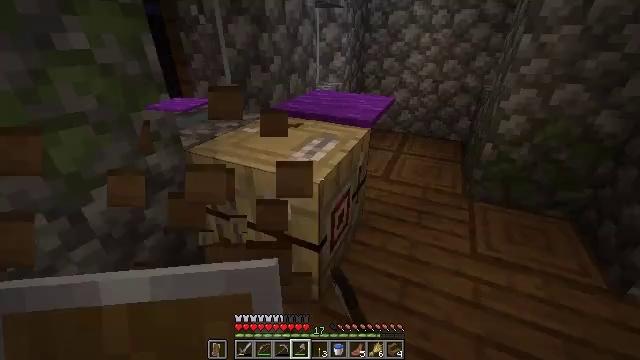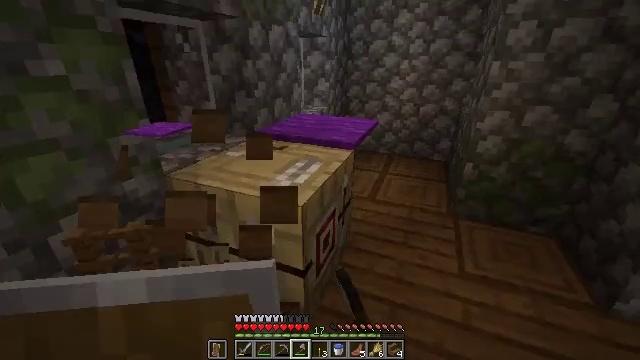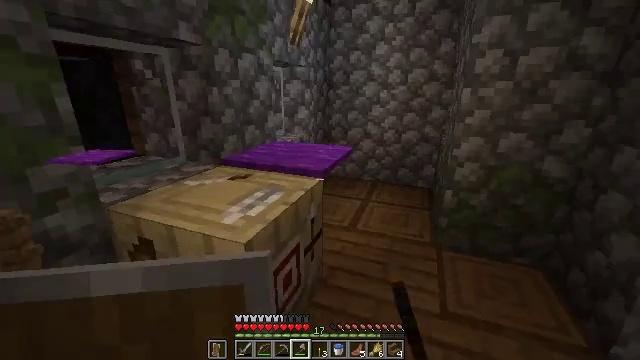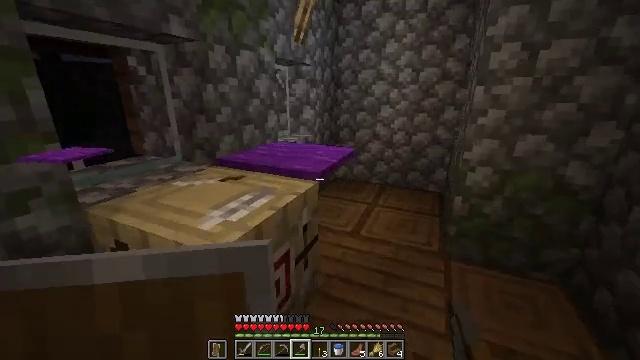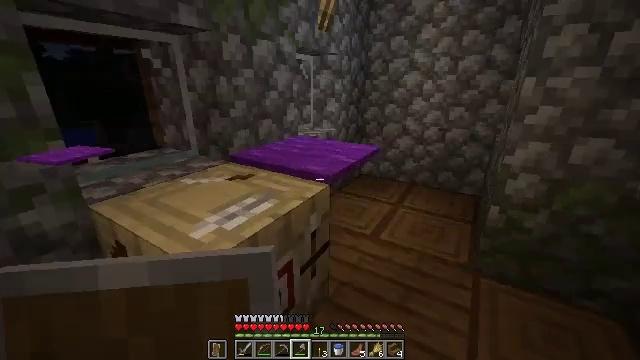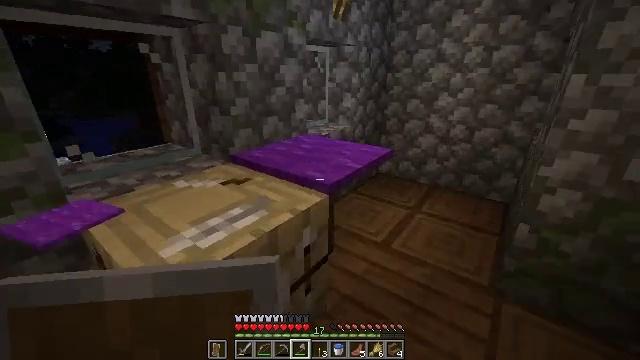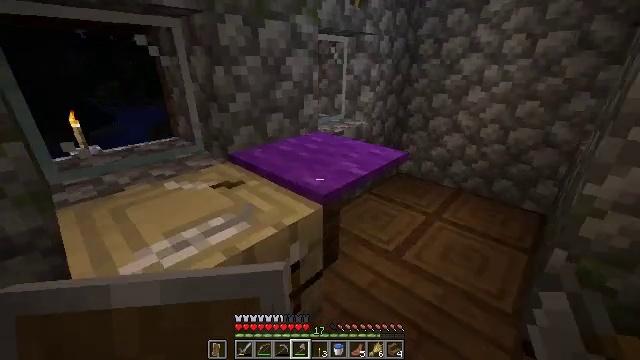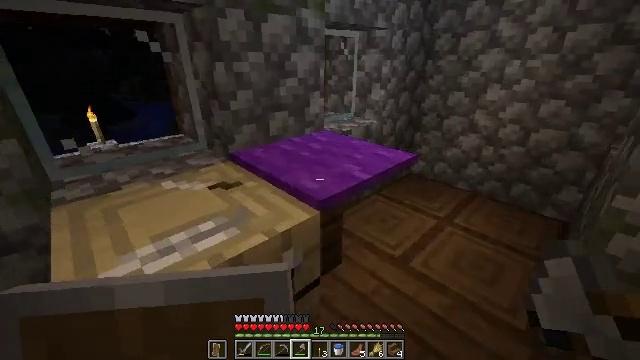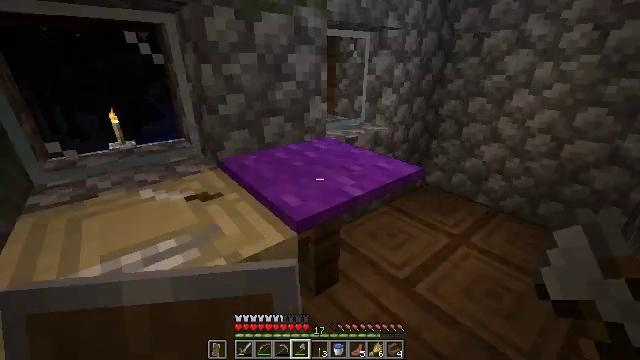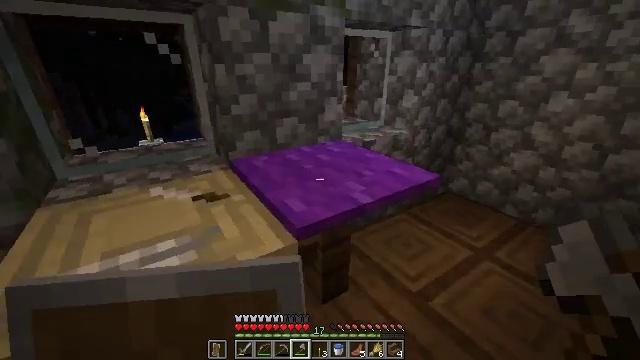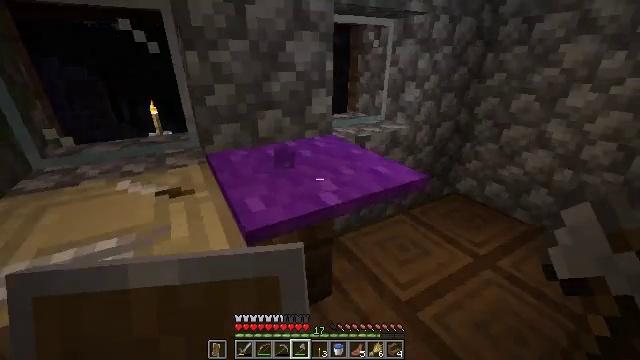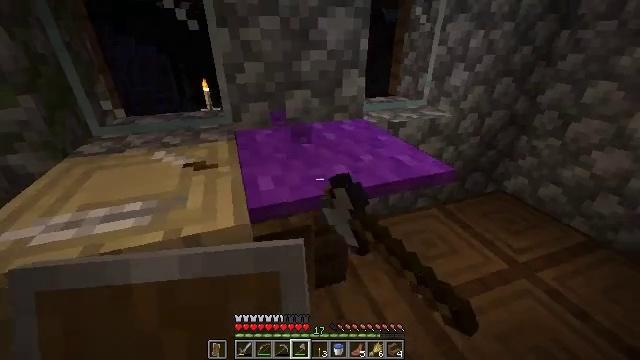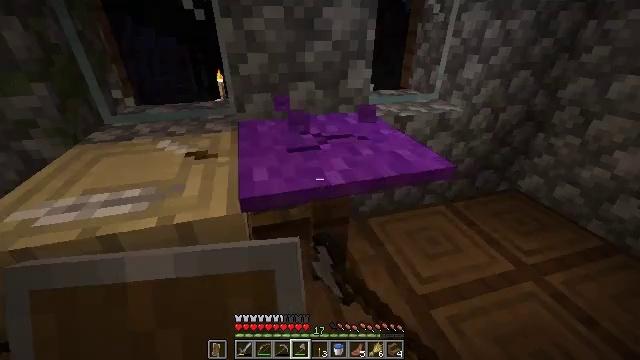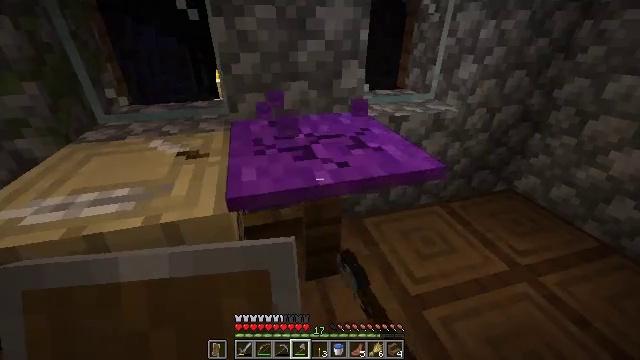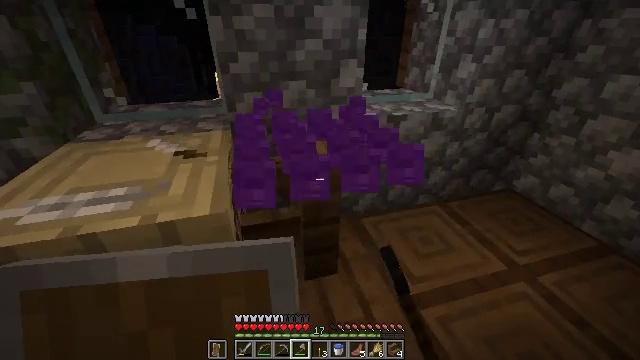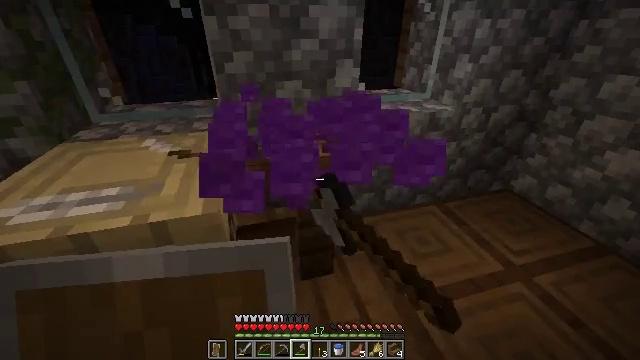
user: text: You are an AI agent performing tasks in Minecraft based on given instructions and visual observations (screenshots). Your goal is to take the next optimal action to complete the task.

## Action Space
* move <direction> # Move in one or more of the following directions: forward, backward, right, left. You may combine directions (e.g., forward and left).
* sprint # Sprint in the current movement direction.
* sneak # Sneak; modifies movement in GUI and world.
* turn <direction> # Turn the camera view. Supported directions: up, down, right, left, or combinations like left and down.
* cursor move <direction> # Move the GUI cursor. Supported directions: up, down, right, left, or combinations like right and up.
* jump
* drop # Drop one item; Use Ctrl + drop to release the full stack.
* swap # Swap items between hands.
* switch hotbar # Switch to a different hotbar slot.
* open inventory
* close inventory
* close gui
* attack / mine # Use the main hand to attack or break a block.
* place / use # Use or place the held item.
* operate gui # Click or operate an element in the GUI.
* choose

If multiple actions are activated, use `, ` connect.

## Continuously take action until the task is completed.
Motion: motion action
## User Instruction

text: Collect the purple carpet.
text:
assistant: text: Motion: move forward and move right, turn right and up
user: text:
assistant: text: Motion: move forward and move right, turn right and up
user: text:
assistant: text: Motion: move forward and move right, turn left
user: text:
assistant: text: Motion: move forward and move right, turn left and down
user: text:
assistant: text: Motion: move forward and move right, turn left and down
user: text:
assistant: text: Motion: move forward and move right, turn left and down
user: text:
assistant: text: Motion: move forward and move right, turn left
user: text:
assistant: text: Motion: move forward and move right, turn left
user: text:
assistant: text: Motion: move forward and move right, turn left
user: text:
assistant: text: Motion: move right, turn left and down, attack / mine
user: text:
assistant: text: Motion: turn left and down, attack / mine
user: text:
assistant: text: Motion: turn left and down, attack / mine
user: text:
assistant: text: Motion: attack / mine
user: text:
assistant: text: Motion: attack / mine
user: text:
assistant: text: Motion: attack / mine
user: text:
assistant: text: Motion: attack / mine
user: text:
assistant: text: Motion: attack / mine
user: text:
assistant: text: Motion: attack / mine
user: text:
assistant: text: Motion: attack / mine
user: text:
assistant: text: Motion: attack / mine